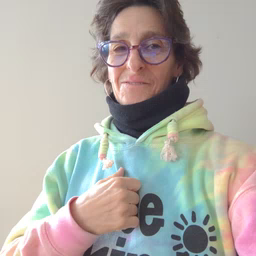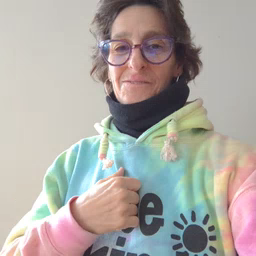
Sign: hear